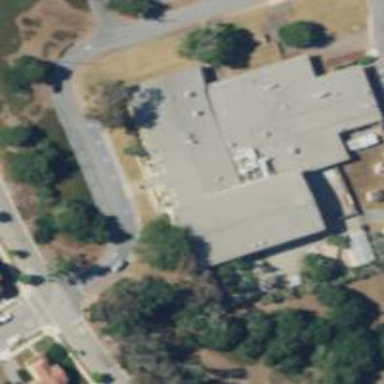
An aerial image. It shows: Community center building.